Question: Here is an image taken from the CUDA C Programming Guide:

The guide says that this is an example of a .
I don't quite understand why is this conflict-free, since not only threads 3, 4, 6, 7 and 9 access the same work within same bank (shouldn't that be an example of memory conflict?) but also thread 5 has to access bank 4.
Could you please explain to me this case?
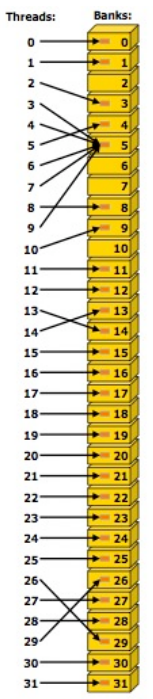
Answer: Note that a is not the same thing as a or location in shared memory. A bank refers collectively to all words in shared memory that satisfy a certain address pattern condition.
In general, shared memory bank conflicts can be avoided if all accesses from a warp (or half-warp in cc 1.x) go to separate banks. These accesses need not be in warp order, i.e. they can be scrambled, as long as the request from each thread targets a separate bank.
The above description covers every arrow in your diagram except those arrows pointing to bank 5.
If we had no other information, then multiple arrows targetting a single bank would indicate a potential bank conflict.
However, there is an exception, when not only are the accesses targetting the same bank, but they are targetting the . When multiple shared memory requests target the , then the shared memory system has a broadcast mechanism to take the data contained in that word, and service it to all the requesting threads, in a single cycle.
From the documentation(<URL>:
> Shared memory features a broadcast mechanism whereby a 32-bit word can be read and broadcast to several threads simultaneously when servicing one memory read request. This reduces the number of bank conflicts when several threads read from an address within the same 32-bit word.